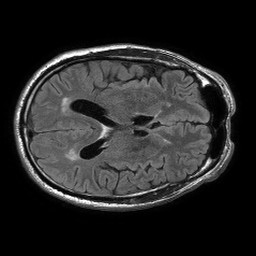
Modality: FLAIR
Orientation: axial
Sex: male
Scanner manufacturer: philips
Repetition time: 11 s
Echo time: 0.125 s